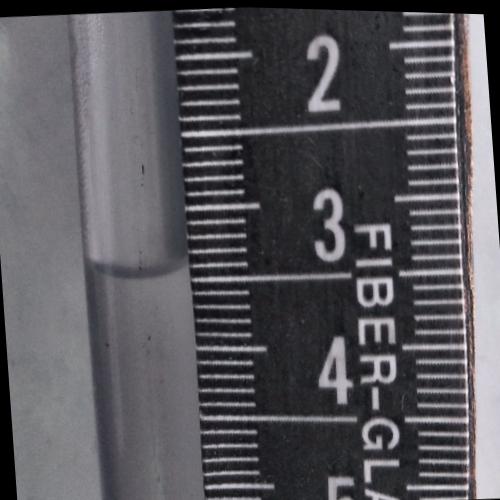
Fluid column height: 3.4 cm